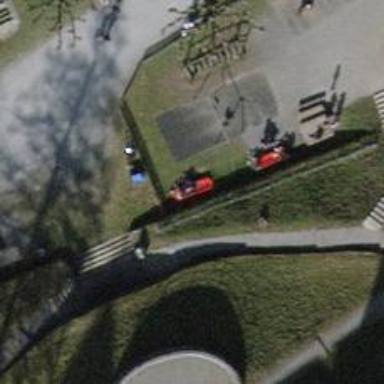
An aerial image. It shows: Red bench.